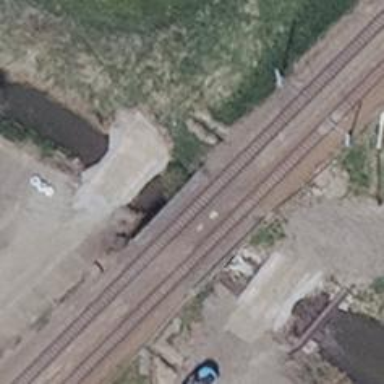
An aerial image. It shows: Bridge over electrified railway with contact lines.